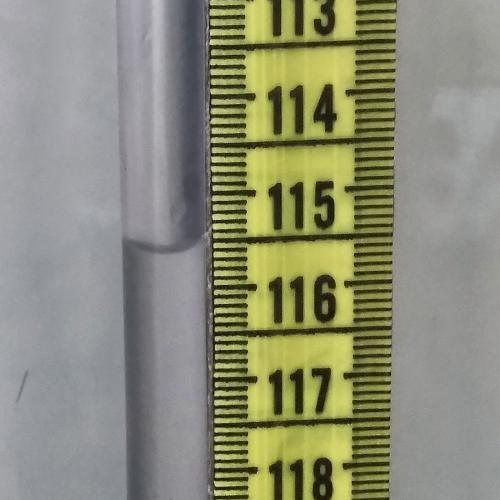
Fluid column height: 115.6 cm